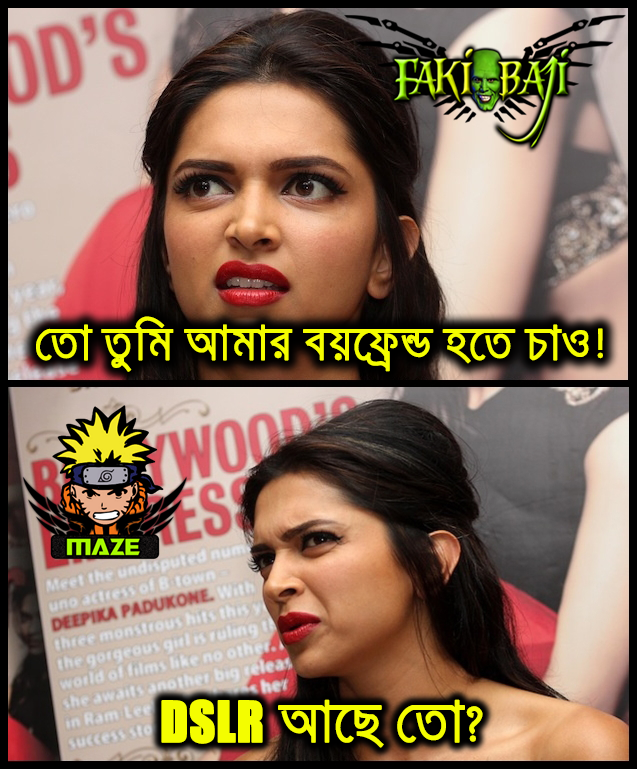
Caption: তো তুমি আমার বয়ফ্রেন্ড হইতে চাও! DSLR আছে তো?
Label: non-hate